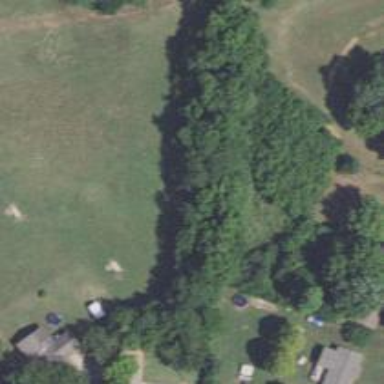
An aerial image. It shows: Disc golf hole.